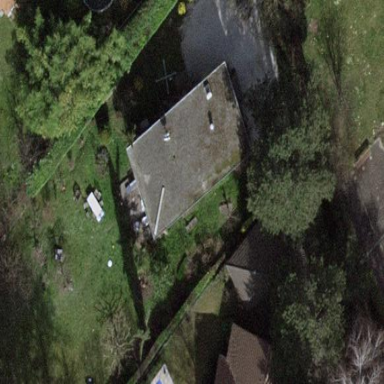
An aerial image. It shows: Garden enclosed by fence.